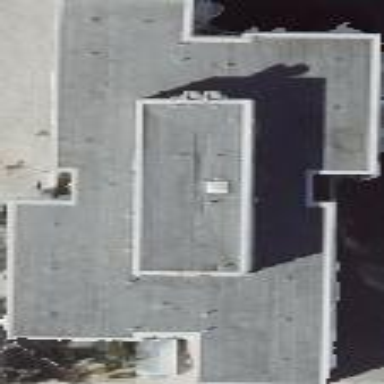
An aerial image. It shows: Apartment building with flat roof.